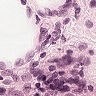
Metastatic tissue present: no